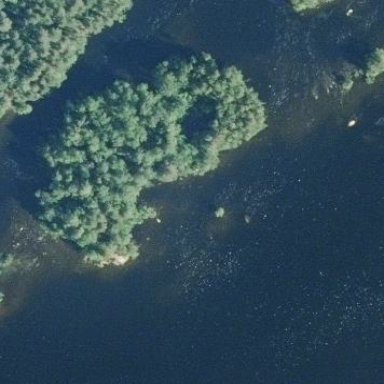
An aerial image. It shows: Islet.